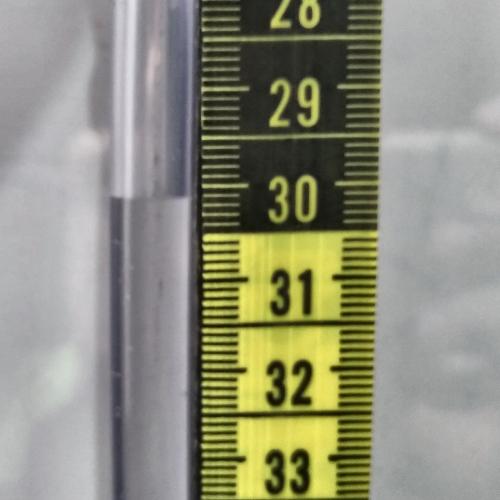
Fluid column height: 30.1 cm